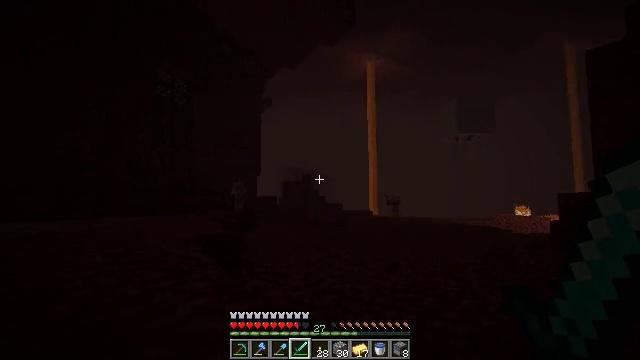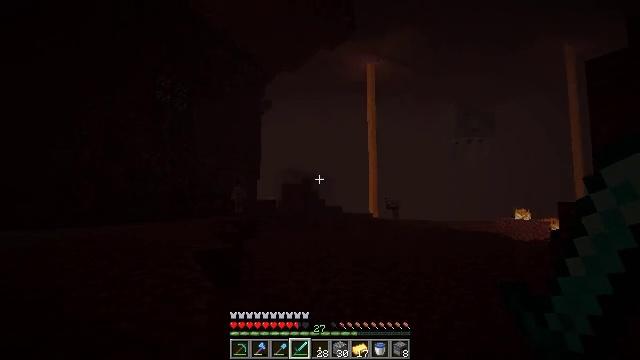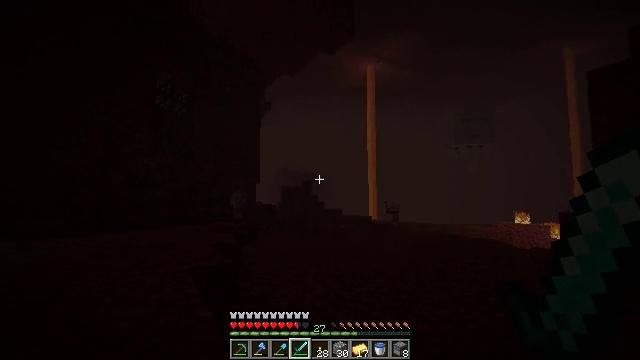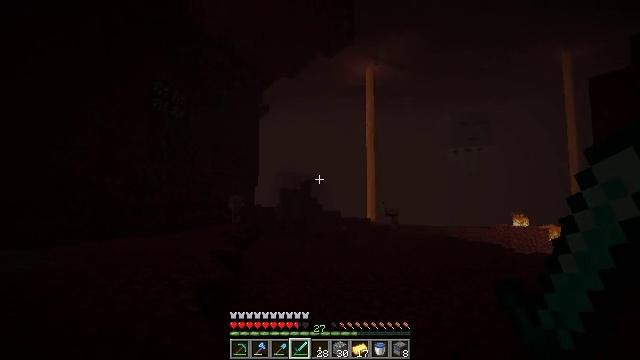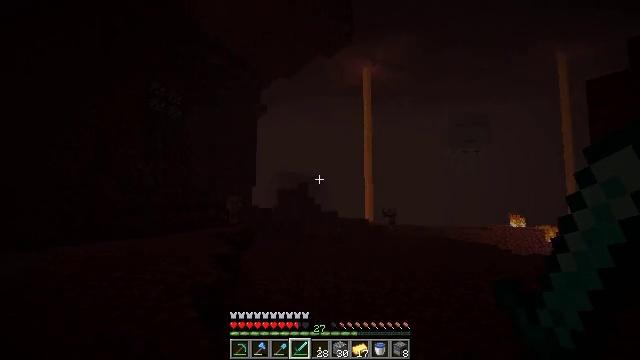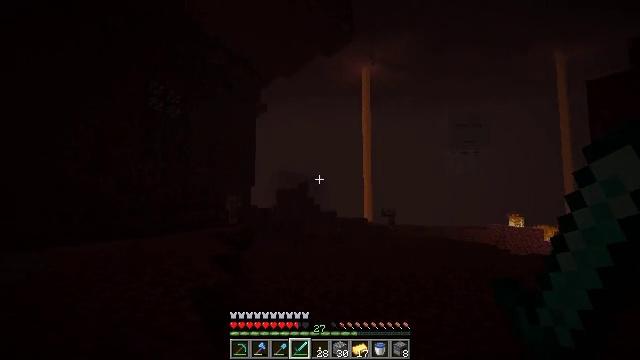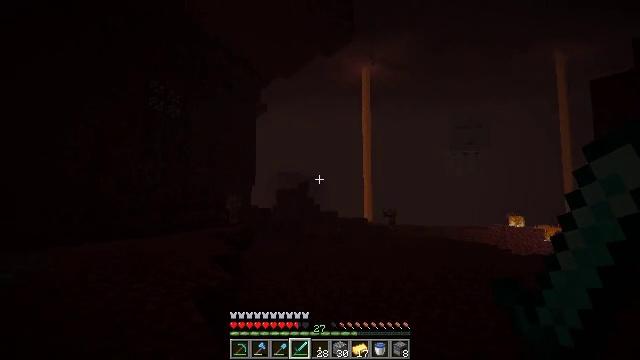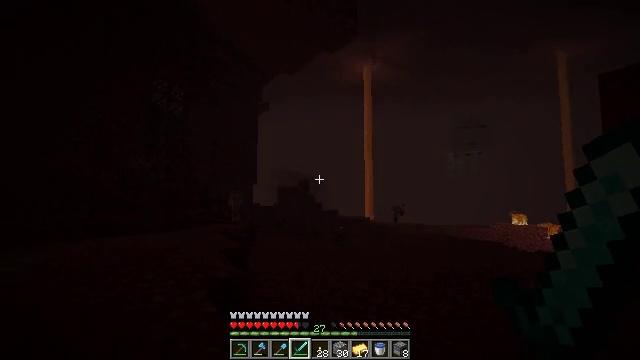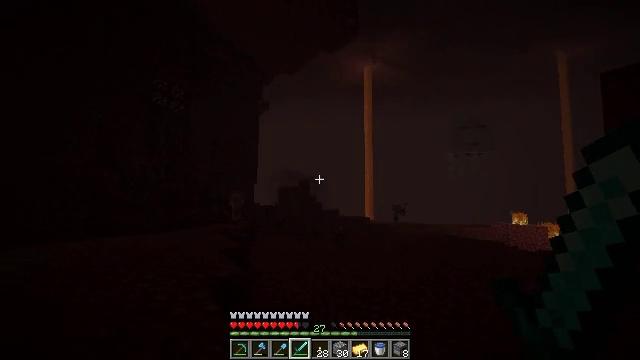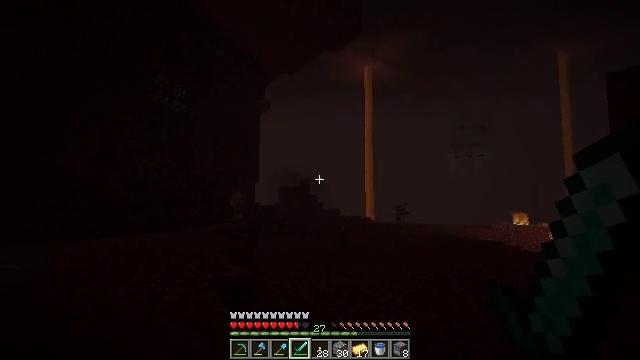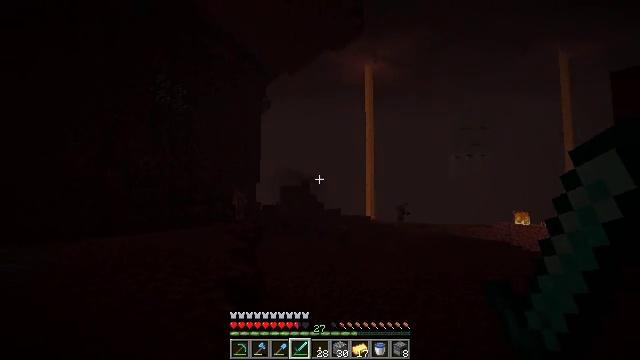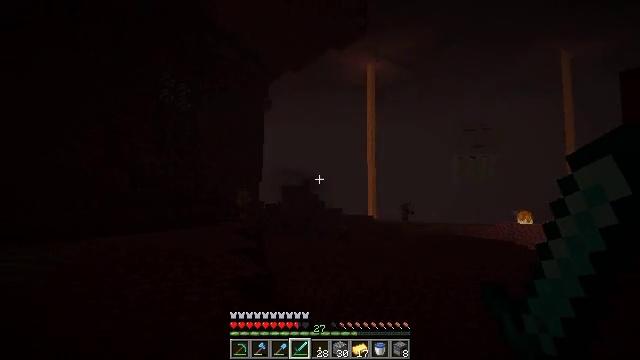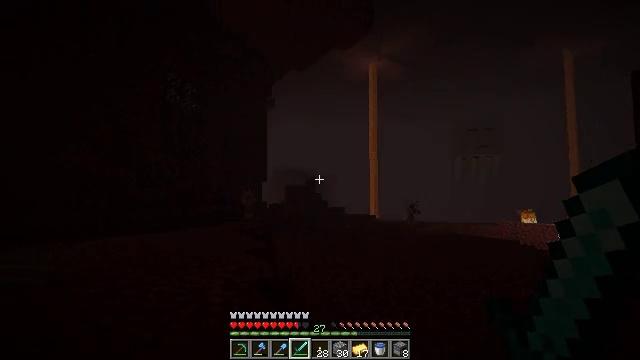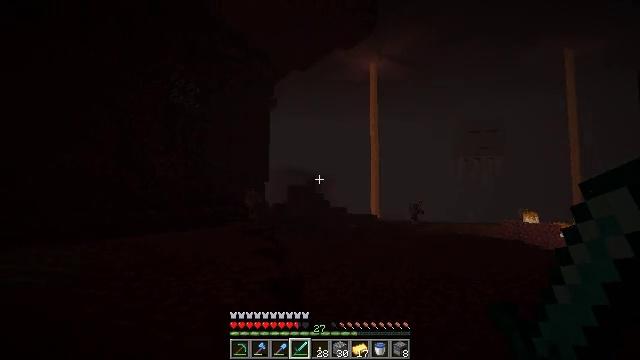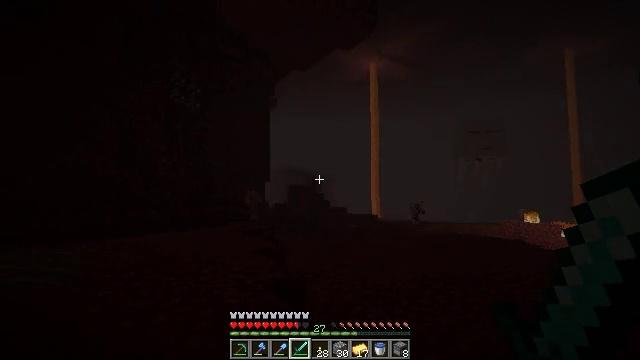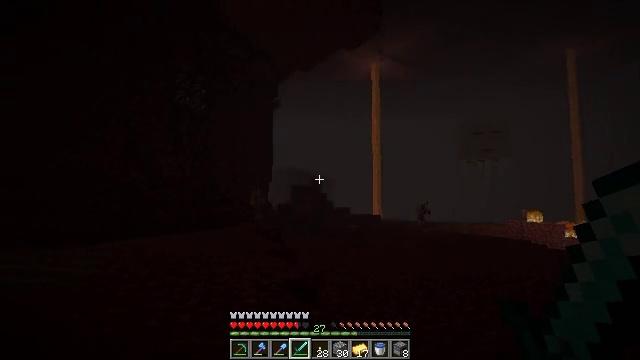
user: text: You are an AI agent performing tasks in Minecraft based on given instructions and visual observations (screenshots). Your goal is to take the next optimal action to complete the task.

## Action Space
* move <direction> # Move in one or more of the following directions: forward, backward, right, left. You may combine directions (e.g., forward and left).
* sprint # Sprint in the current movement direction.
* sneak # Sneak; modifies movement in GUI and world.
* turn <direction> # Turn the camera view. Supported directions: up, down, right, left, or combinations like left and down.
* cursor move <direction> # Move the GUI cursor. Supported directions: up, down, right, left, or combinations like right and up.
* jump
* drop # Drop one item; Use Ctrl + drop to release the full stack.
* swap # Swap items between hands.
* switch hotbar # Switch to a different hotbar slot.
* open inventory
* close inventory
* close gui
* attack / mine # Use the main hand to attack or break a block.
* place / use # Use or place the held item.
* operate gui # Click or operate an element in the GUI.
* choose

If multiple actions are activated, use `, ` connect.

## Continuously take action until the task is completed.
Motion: motion action
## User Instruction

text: Gather bone block for bone meal.
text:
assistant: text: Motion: move left, jump
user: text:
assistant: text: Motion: move left, jump
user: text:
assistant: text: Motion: move left, jump
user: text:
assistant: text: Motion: move left, jump
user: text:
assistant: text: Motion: move left
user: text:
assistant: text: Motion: move left
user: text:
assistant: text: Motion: move left
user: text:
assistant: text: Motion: move left
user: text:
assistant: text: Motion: move left
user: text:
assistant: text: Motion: move left
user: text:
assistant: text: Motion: move left
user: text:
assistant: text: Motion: move left
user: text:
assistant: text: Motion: move left
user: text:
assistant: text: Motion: move left
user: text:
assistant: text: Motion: move left
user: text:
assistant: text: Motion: move left
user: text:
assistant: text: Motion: move left
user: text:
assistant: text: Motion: move left
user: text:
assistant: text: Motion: move left
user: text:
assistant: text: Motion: move left
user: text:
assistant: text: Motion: move left
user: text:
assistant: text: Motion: move left
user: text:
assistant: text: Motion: move left
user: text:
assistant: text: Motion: move left
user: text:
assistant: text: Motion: no_op
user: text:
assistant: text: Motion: no_op
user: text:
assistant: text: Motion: no_op
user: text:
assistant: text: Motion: no_op
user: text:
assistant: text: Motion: no_op
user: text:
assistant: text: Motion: no_op